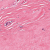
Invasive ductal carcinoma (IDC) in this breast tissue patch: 0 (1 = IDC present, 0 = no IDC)